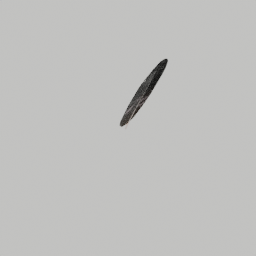
Label: animals